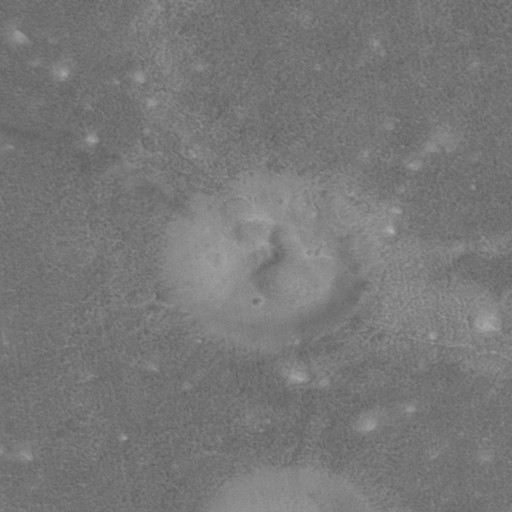
Classes present: Background, Cone